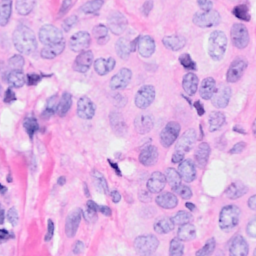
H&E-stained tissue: Breast